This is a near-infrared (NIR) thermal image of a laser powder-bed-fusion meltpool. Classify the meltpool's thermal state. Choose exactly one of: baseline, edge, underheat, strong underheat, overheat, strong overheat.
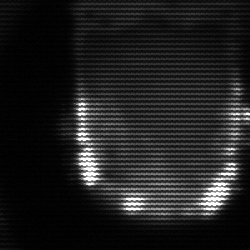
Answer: baseline